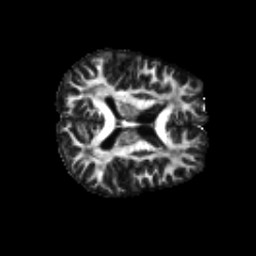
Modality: FA
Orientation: axial
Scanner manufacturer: siemens
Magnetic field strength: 3 T
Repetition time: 4.16 s
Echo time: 0.0806 s